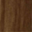
Piece: xx